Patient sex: M
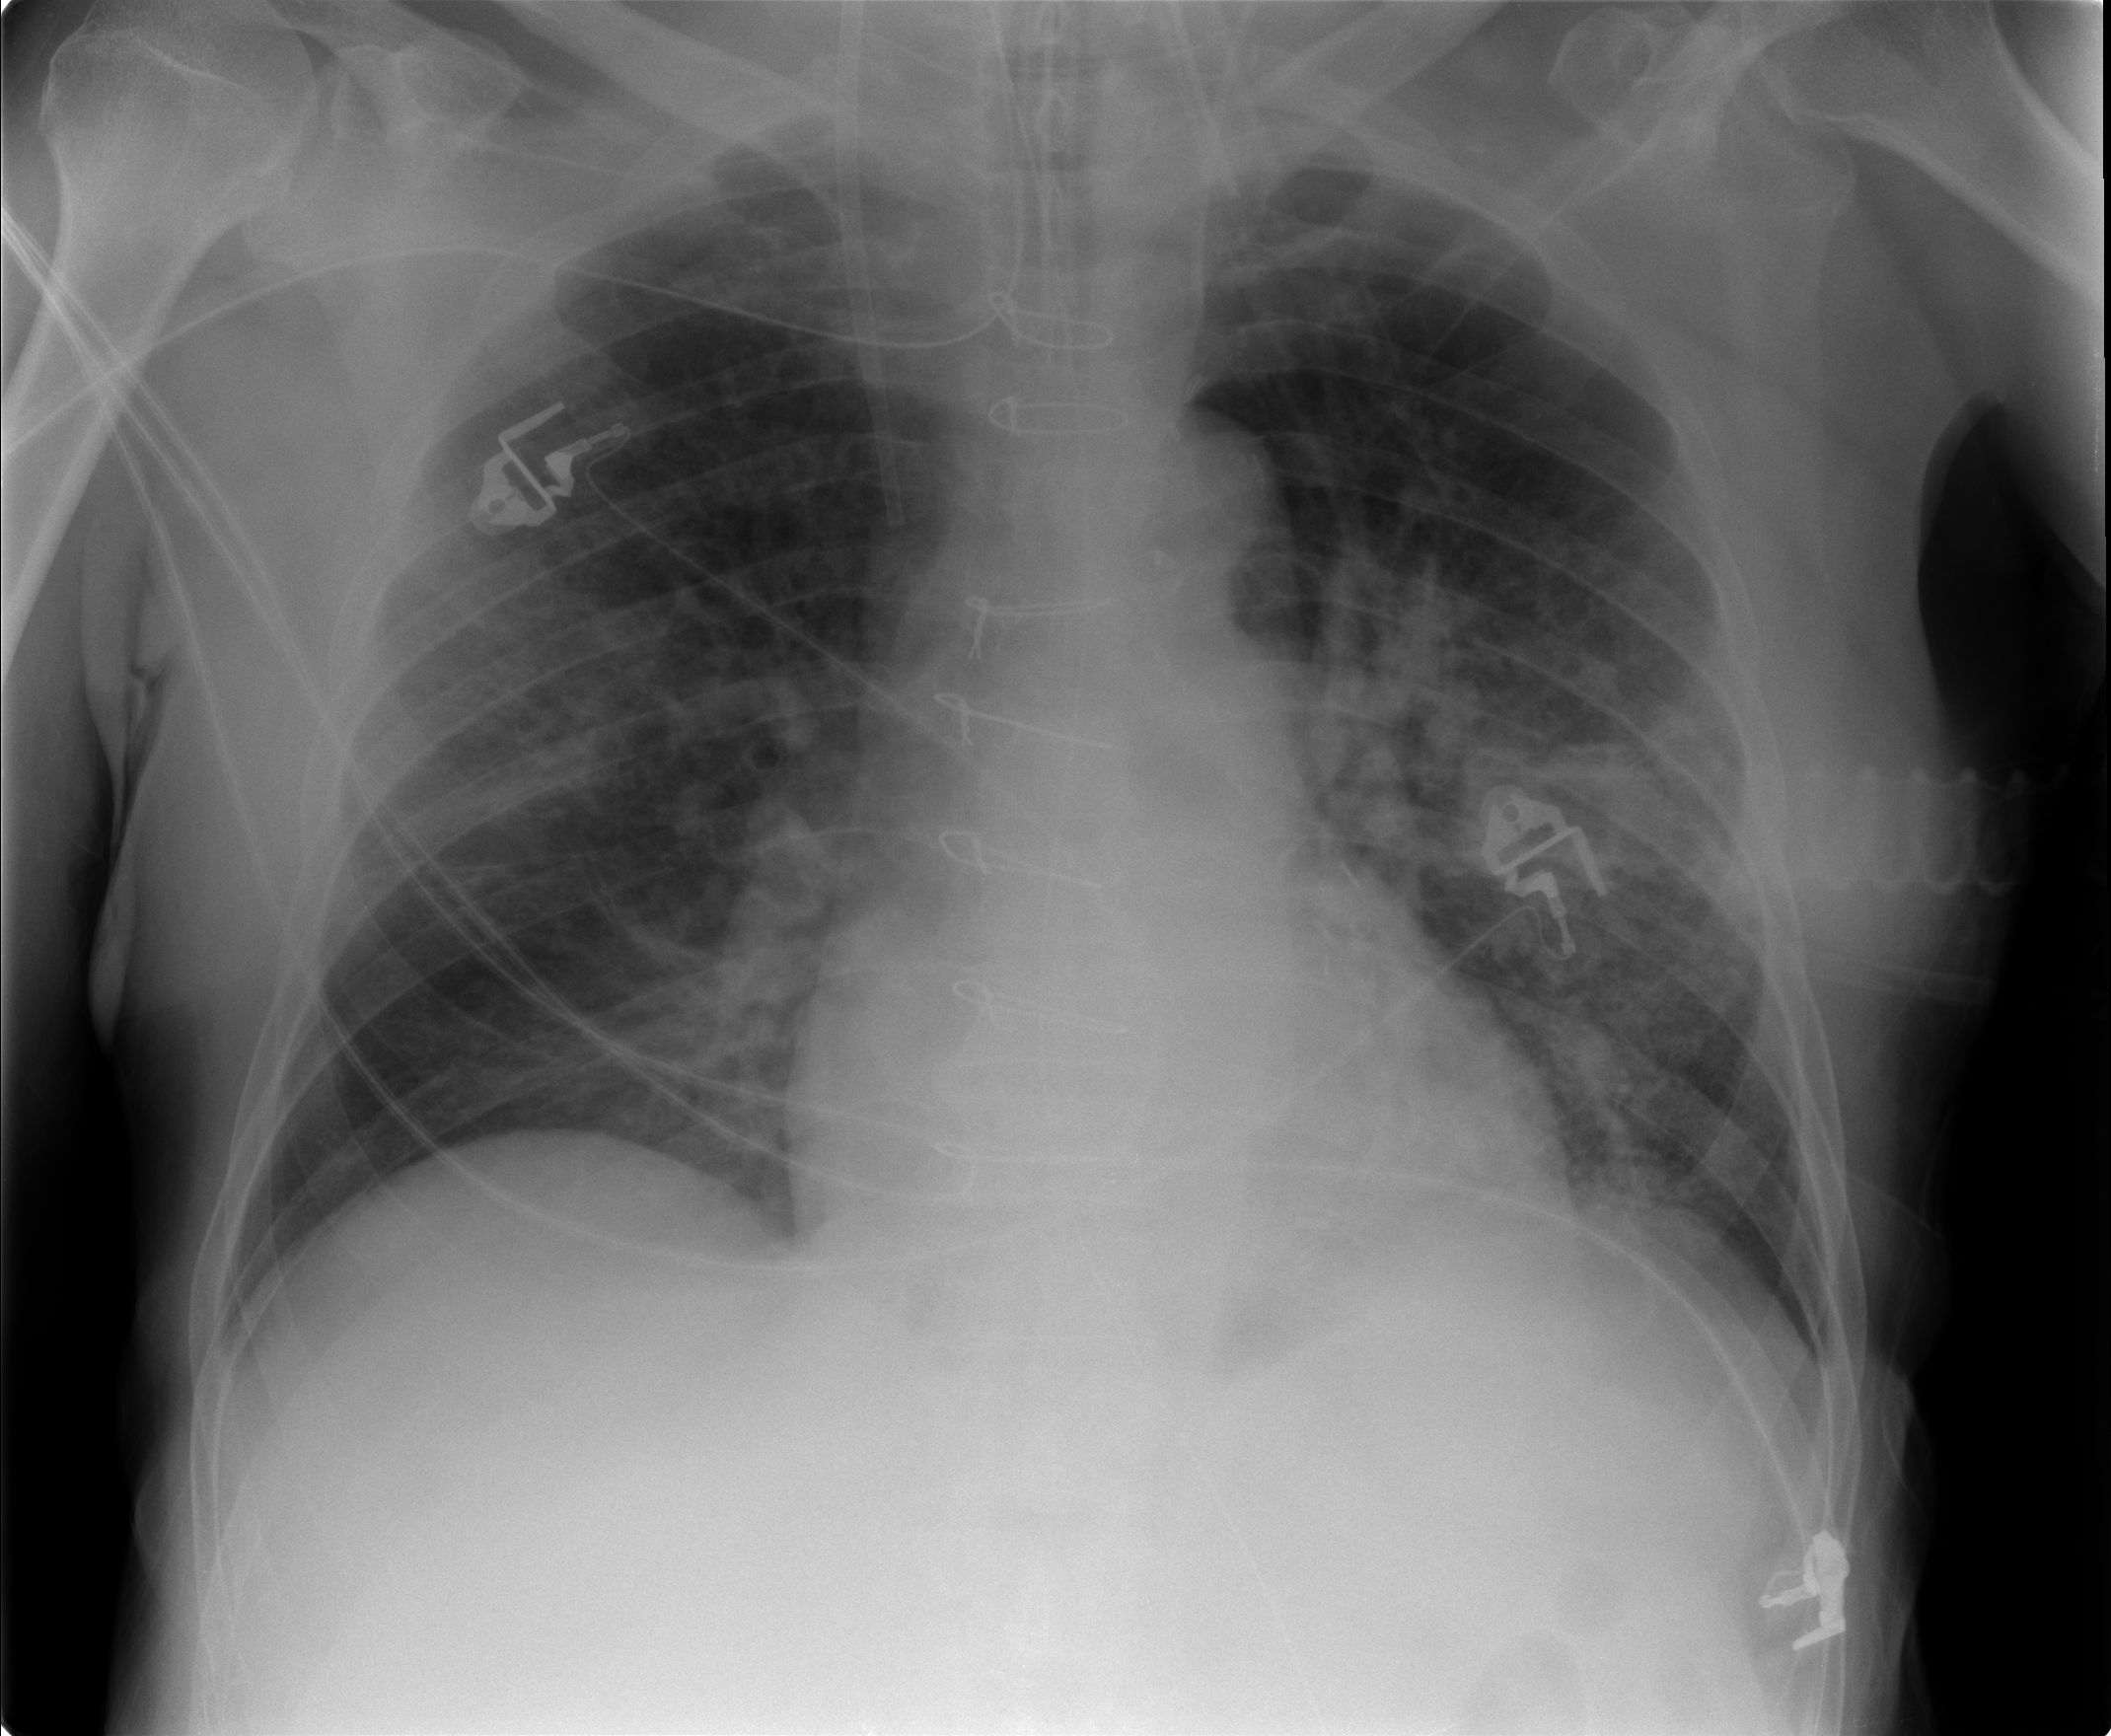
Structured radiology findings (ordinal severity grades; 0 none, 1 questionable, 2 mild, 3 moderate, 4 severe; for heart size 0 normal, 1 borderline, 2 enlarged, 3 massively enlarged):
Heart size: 0
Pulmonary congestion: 0
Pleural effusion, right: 1
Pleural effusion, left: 1
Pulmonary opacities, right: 3
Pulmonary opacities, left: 3
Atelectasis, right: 0
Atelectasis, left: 0